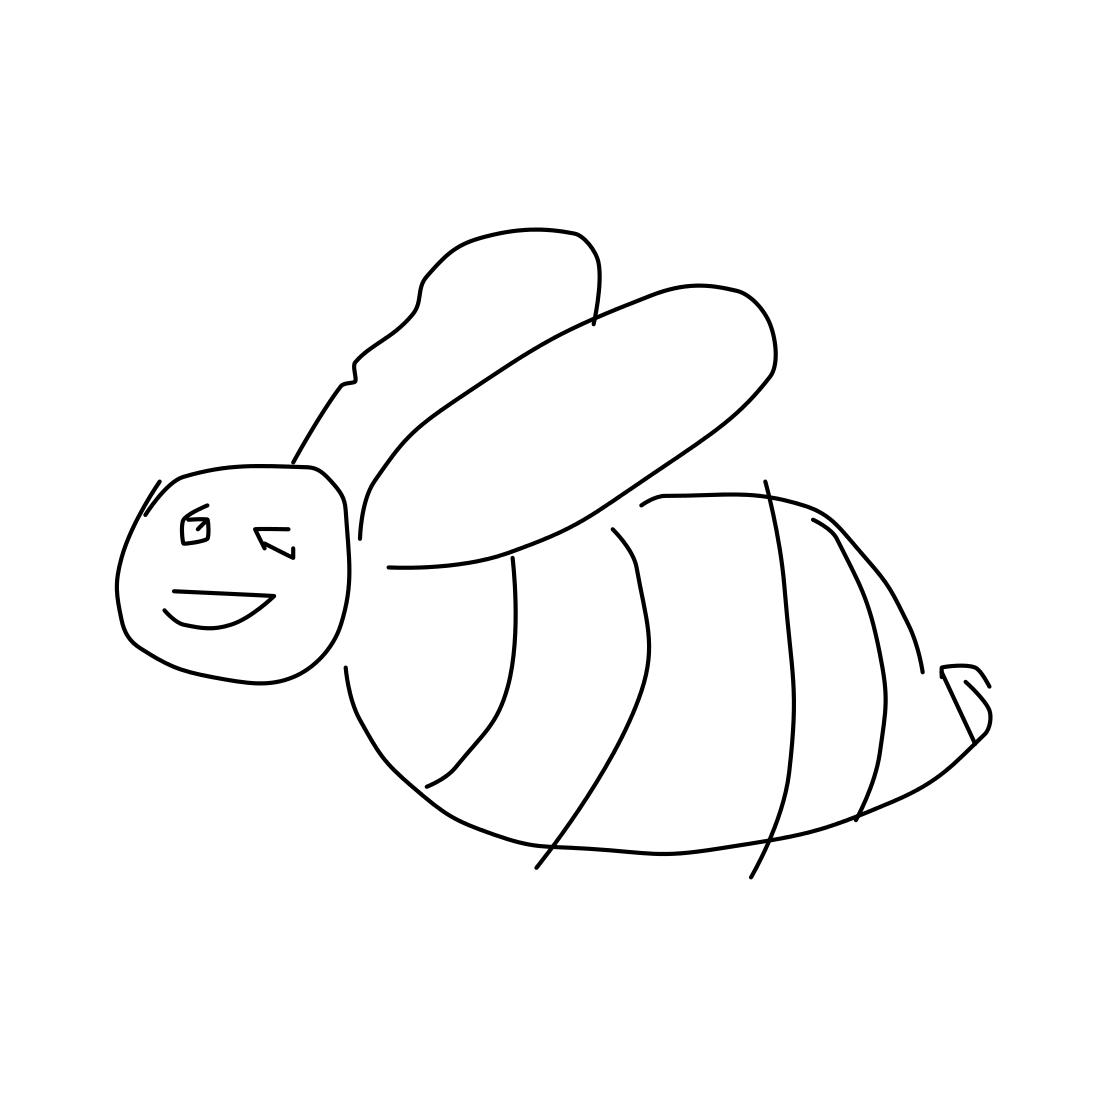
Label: bee